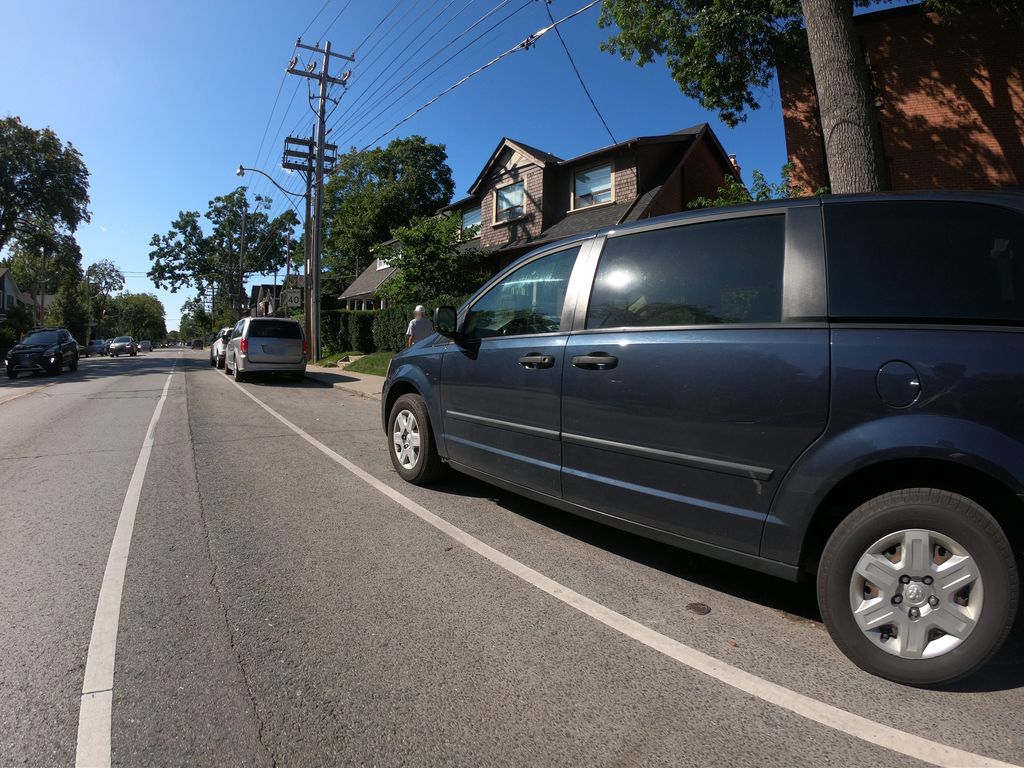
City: toronto